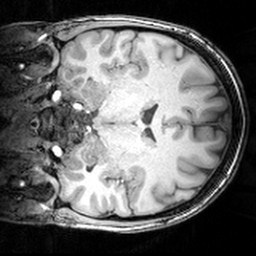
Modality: T1w
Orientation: coronal
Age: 24
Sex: female
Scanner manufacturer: siemens
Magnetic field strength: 3 T
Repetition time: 1.81 s
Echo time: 0.00351 s